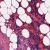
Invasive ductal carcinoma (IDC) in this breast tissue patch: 0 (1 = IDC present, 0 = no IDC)